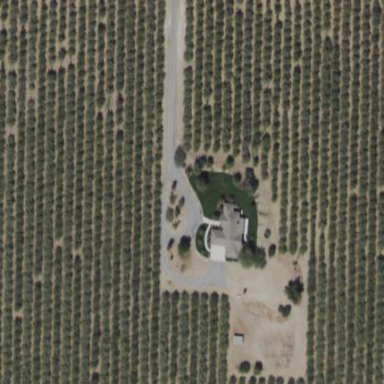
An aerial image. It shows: Orchard filled with almond trees.